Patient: sex M, age 73
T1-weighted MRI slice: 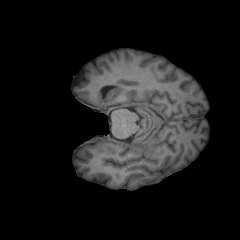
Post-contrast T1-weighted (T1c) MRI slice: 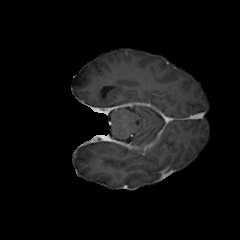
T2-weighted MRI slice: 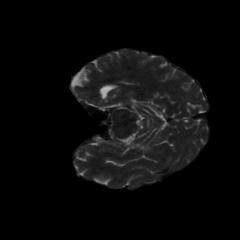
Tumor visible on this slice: no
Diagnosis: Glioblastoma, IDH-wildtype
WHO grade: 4